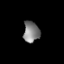
Tissue: lung
Cell type: Endothelial cells
Senescence score: 0.6152
Nuclear area (px): 327
Mean DAPI intensity: 128.807